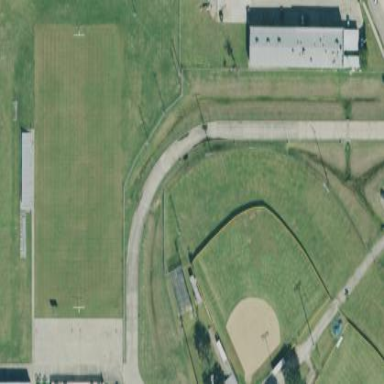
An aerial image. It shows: Softball pitch for leisure land activities.